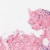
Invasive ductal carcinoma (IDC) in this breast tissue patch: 0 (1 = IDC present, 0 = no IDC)